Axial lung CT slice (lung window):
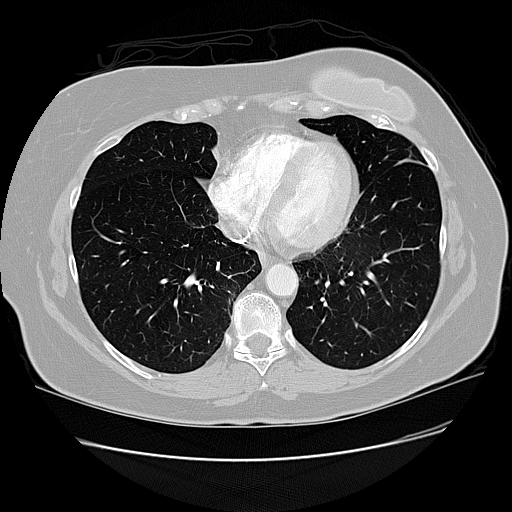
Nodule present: no